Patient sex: F
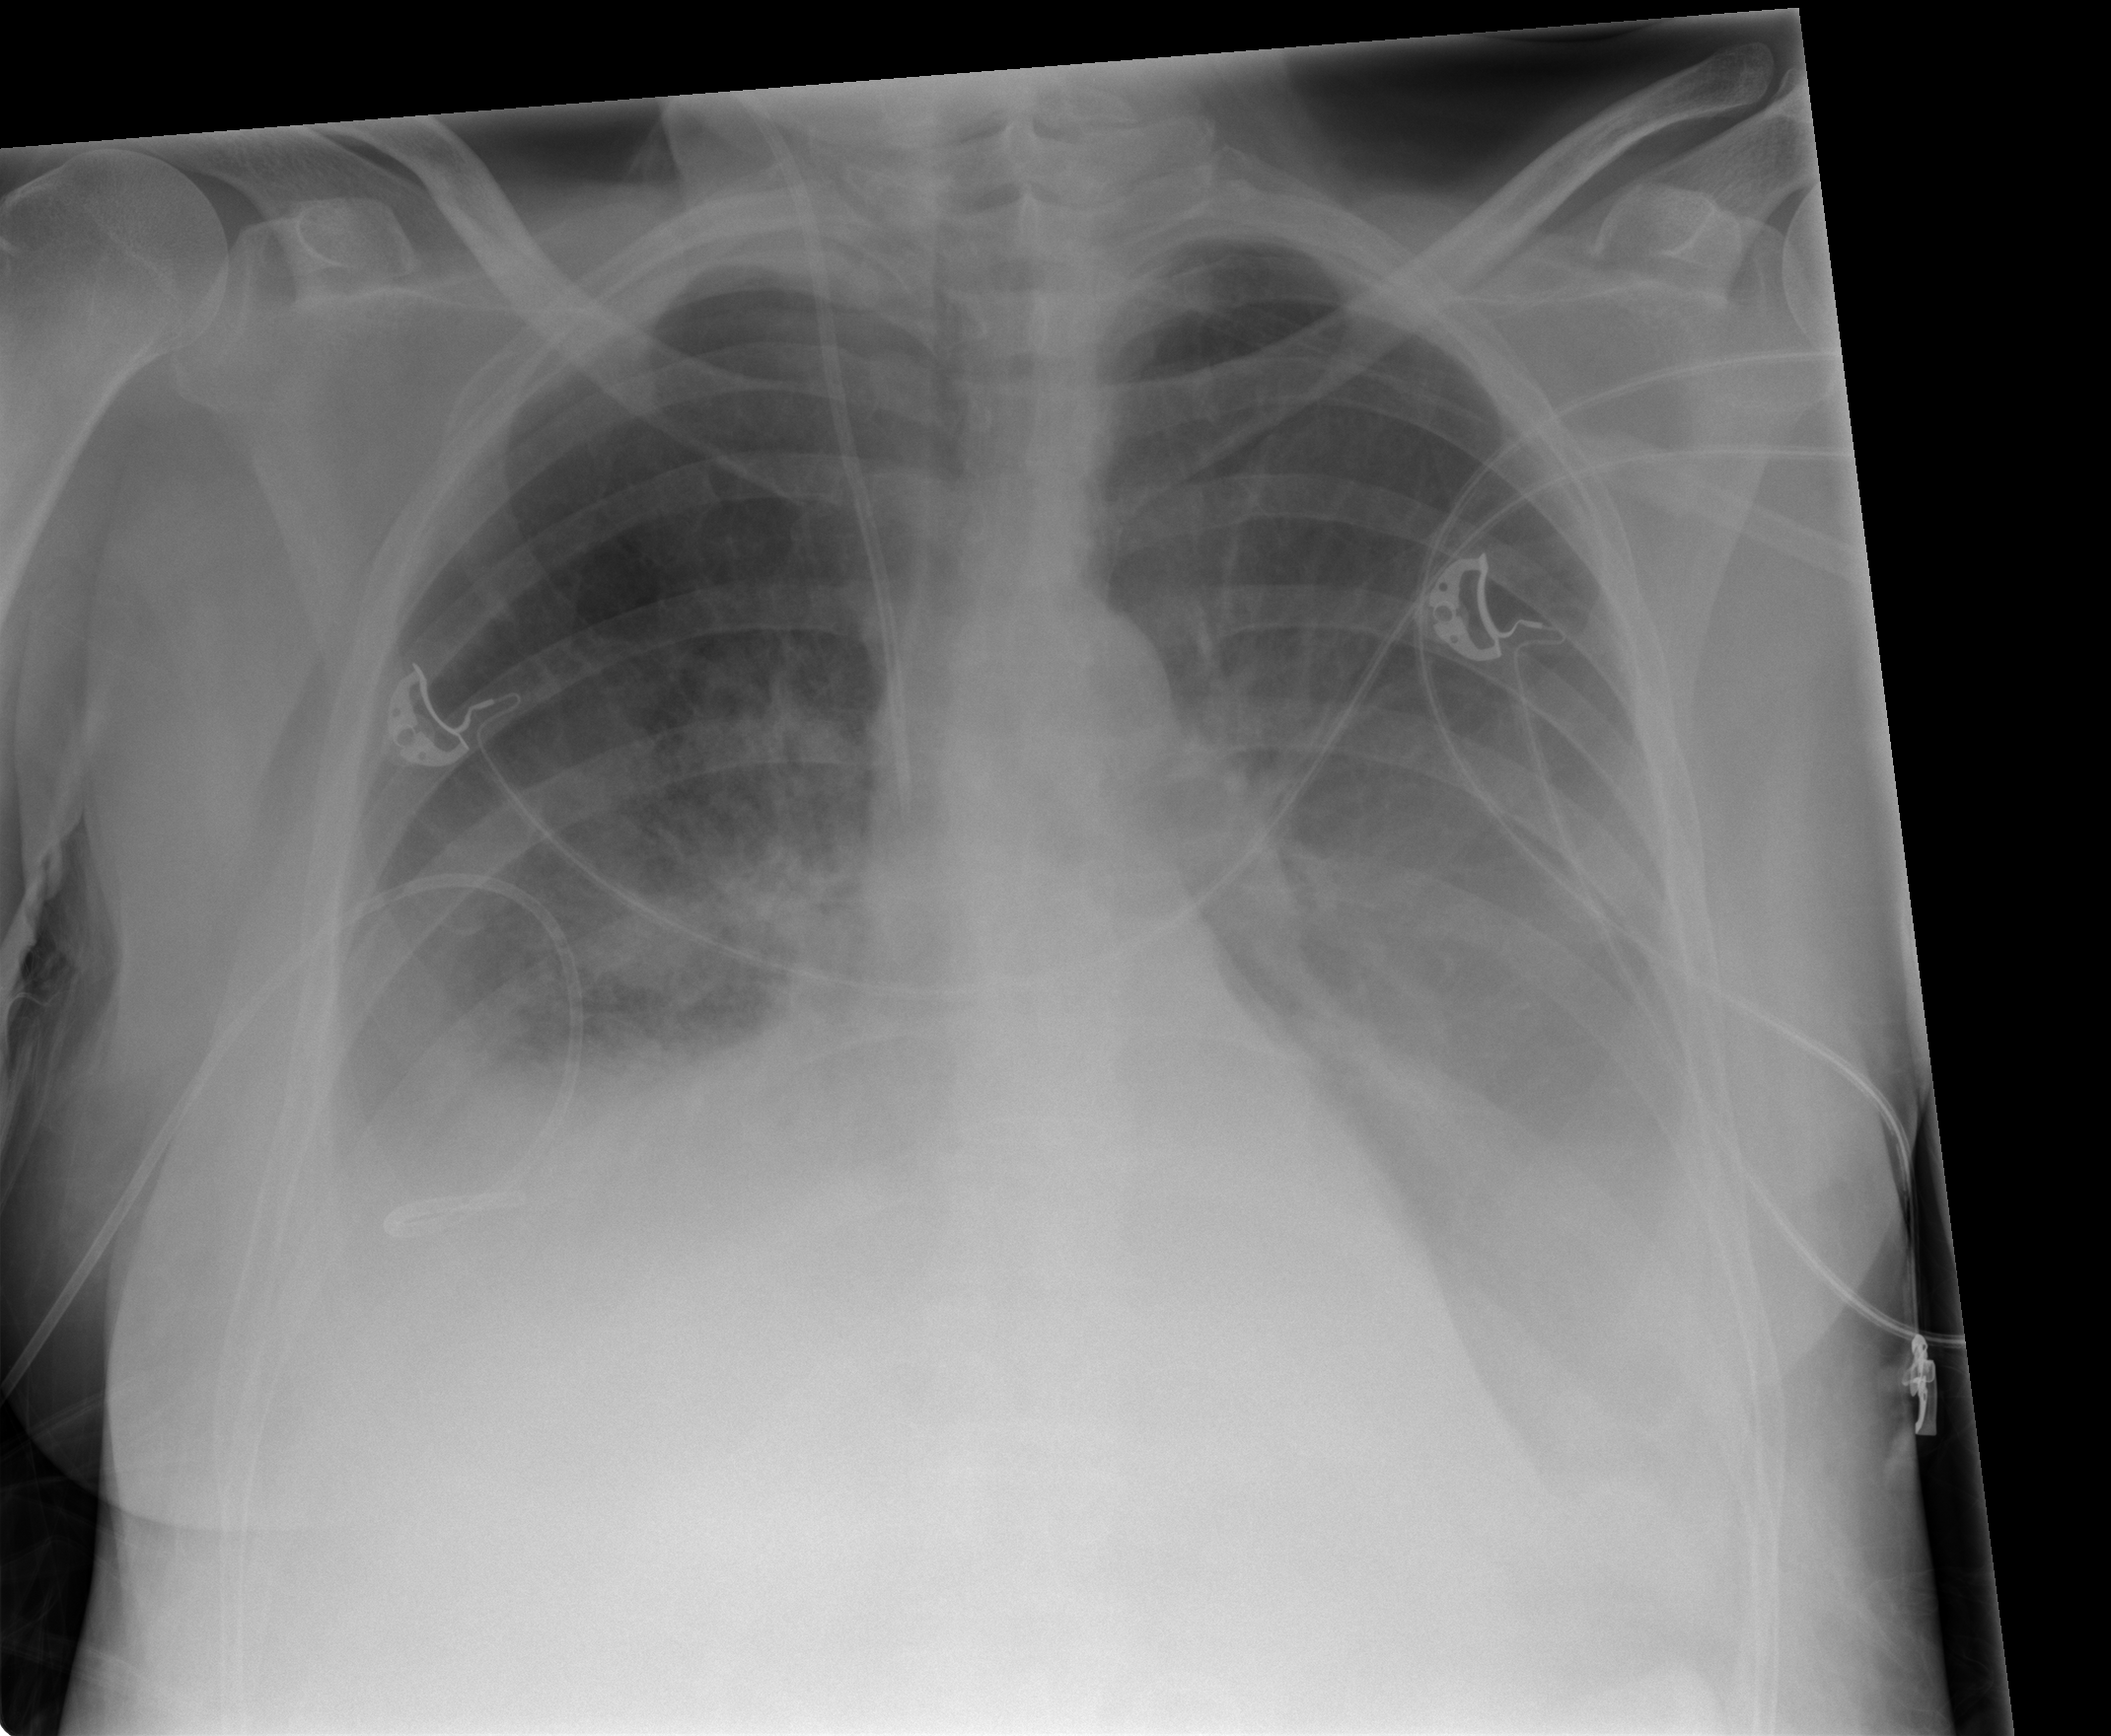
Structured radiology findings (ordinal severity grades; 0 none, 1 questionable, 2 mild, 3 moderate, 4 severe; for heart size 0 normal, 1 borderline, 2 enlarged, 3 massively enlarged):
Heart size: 2
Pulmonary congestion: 0
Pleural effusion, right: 2
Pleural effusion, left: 2
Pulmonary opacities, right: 0
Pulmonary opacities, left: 0
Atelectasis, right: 3
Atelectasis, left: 2